【题型】选择题　【知识点】解析几何　【难度】easy
与圆$x^2+y^2+4x+3=0$及圆$(x-2)^2+y^2=36$都内切的圆的圆心在（ ）
A．双曲线上 \qquad B．直线上 \qquad C．圆上 \qquad D．椭圆上

\vspace{0.2cm}
【解答】

\noindent \textbf{【答案】} D

\vspace{0.2cm}
\noindent \textbf{【分析】} 根据椭圆的定义确定正确答案.

\vspace{0.2cm}
\noindent \textbf{【详解】} 圆$x^2+y^2+4x+3=0$的标准方程为$(x+2)^2+y^2=1$，
圆心为$F_1(-2,0)$，半径$r_1=1$．
圆$(x-2)^2+y^2=36$，圆心为$F_2(2,0)$，半径$r_2=6$．

设所求圆的圆心为$P$，半径为$r$，
则$|PF_1|=r-1$，$|PF_2|=6-r$，
所以$|PF_2|+|PF_1|=5 > |F_1F_2|=4$，
所以圆心$P$的轨迹是以$F_1,F_2$分别为左、右焦点的椭圆．
故选：D

\vspace{0.2cm}

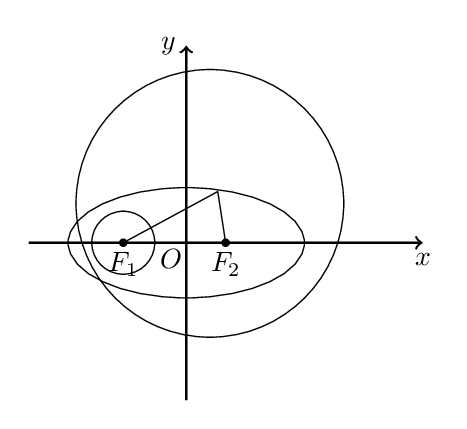